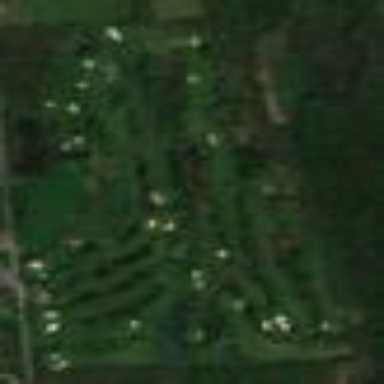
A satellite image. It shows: Golf course surrounded by greenery.